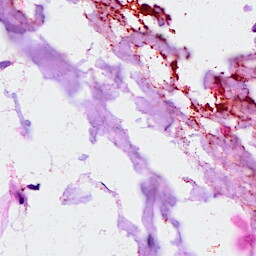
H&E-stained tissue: Breast